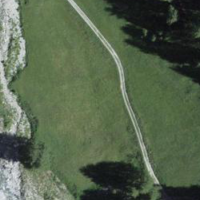
EUNIS habitat code: 26
Species observed at this site:
Silene acaulis
Aglais urticae